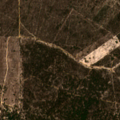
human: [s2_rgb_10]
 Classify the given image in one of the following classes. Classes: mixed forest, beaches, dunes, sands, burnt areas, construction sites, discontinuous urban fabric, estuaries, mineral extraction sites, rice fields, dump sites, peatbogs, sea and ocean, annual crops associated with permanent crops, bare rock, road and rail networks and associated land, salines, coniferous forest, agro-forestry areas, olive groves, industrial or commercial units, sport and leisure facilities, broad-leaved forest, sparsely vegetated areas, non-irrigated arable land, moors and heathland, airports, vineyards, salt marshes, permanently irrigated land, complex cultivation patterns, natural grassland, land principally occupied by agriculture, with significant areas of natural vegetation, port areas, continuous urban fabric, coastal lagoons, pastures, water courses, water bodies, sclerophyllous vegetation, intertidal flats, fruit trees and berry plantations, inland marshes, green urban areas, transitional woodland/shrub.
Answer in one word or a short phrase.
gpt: coniferous forest, transitional woodland/shrub